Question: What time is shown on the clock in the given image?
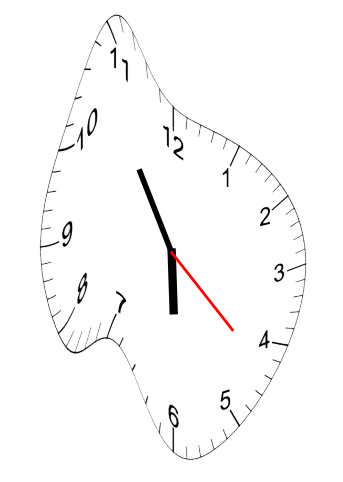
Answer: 05:54:22